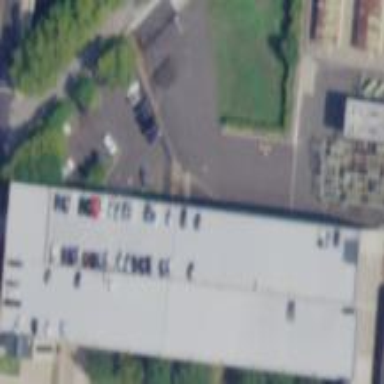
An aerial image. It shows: Multi-storey parking building.